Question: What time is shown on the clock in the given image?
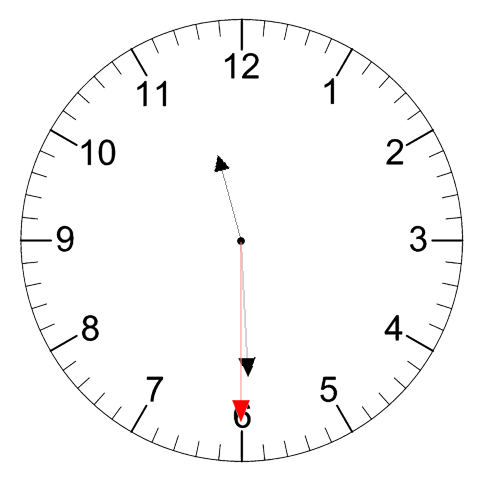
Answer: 11:29:30